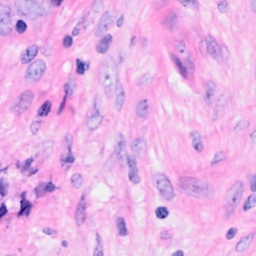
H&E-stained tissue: Breast